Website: lowes
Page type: billing-address
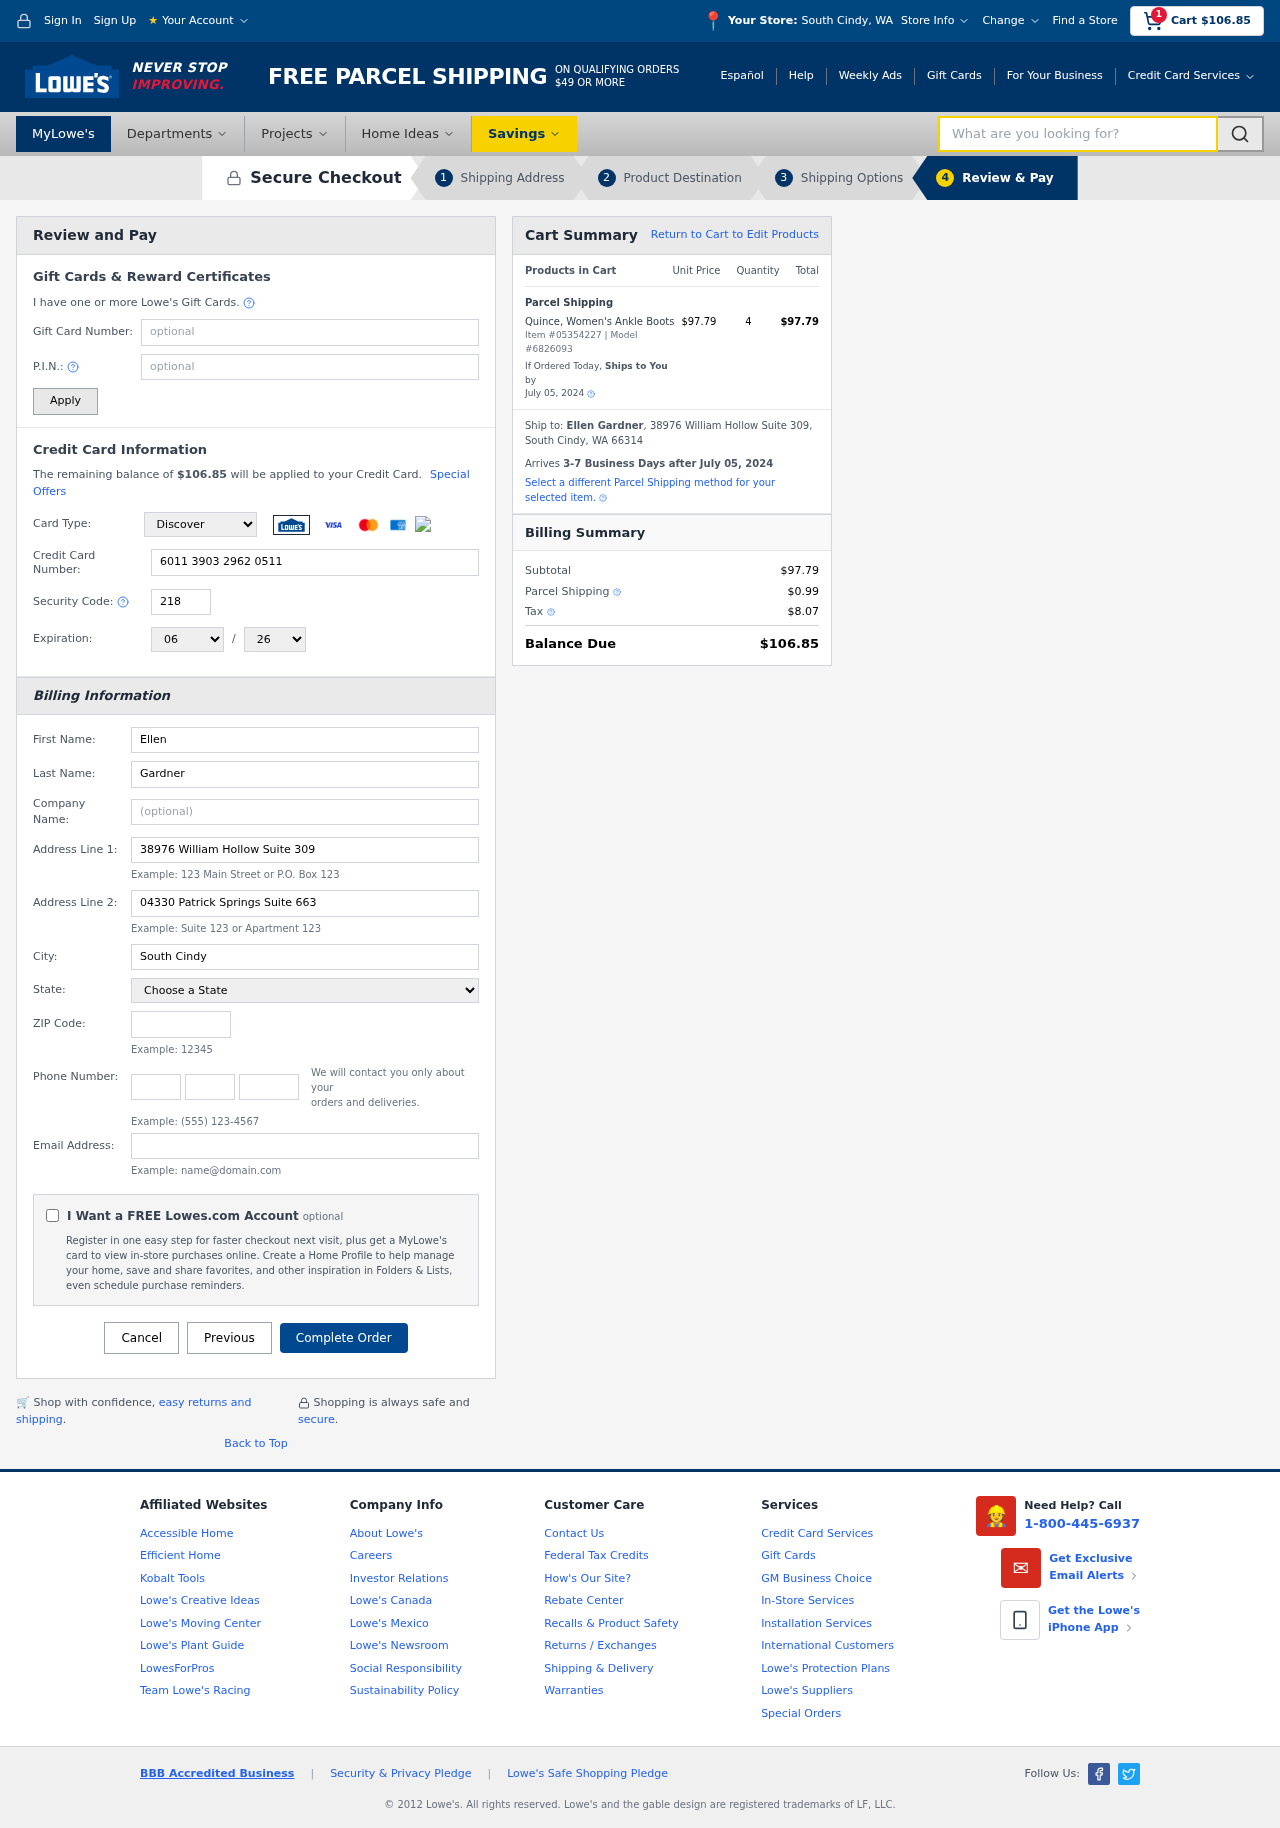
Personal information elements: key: PII_CARD_CVV
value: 218
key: PII_CARD_EXPIRY_MONTH
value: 06
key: PII_CARD_EXPIRY_YEAR
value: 26
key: PII_CARD_NUMBER
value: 6011 3903 2962 0511
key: PII_CARD_TYPE
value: Discover
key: PII_CITY
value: South Cindy
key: PII_CITY_STATE
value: South Cindy, WA
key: PII_EMAIL
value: egardner@yahoo.com
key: PII_FIRSTNAME
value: Ellen
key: PII_FULLNAME
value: Ellen Gardner
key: PII_LASTNAME
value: Gardner
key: PII_PHONE_AREA
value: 712
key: PII_PHONE_PREFIX
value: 698
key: PII_PHONE_SUFFIX
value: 5094
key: PII_POSTCODE
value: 66314
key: PII_STATE
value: Washington
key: PII_STREET
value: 38976 William Hollow Suite 309
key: PII_STREET2
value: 04330 Patrick Springs Suite 663
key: PII_CITY_STATE_ZIP
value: South Cindy, WA 66314
Product elements: key: PRODUCT1_NAME
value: Quince, Women's Ankle Boots
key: PRODUCT1_PRICE
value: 97.79
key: PRODUCT1_QUANTITY
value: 4
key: PRODUCT_ITEM_NUMBER
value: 05354227
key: PRODUCT_MODEL_NUMBER
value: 6826093
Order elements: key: ORDER_SUBTOTAL
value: $106.85
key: ORDER_TOTAL
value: $106.85
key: ORDER_SHIPPING_DATE
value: July 05, 2024
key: ORDER_SUBTOTAL
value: $97.79
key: ORDER_DELIVERY_DATE
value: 3-7 Business Days after July 05, 2024
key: ORDER_SHIPPING_DATE2
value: July 05, 2024
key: ORDER_SUBTOTAL2
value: $97.79
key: ORDER_SHIPPING_COST
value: $0.99
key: ORDER_TAX
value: $8.07
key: ORDER_TOTAL2
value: $106.85
Search elements: key: HEADER_SEARCH
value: What are you looking for?